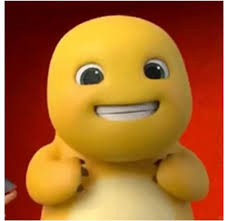
Label: nailong